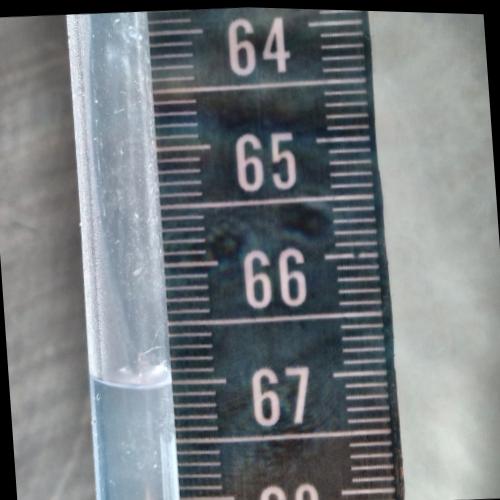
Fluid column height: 67.0 cm